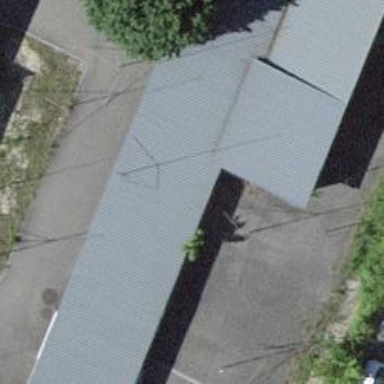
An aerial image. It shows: Group of garages.